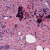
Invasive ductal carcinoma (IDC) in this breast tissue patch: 1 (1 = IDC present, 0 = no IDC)